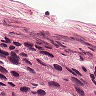
Metastatic tissue present: yes